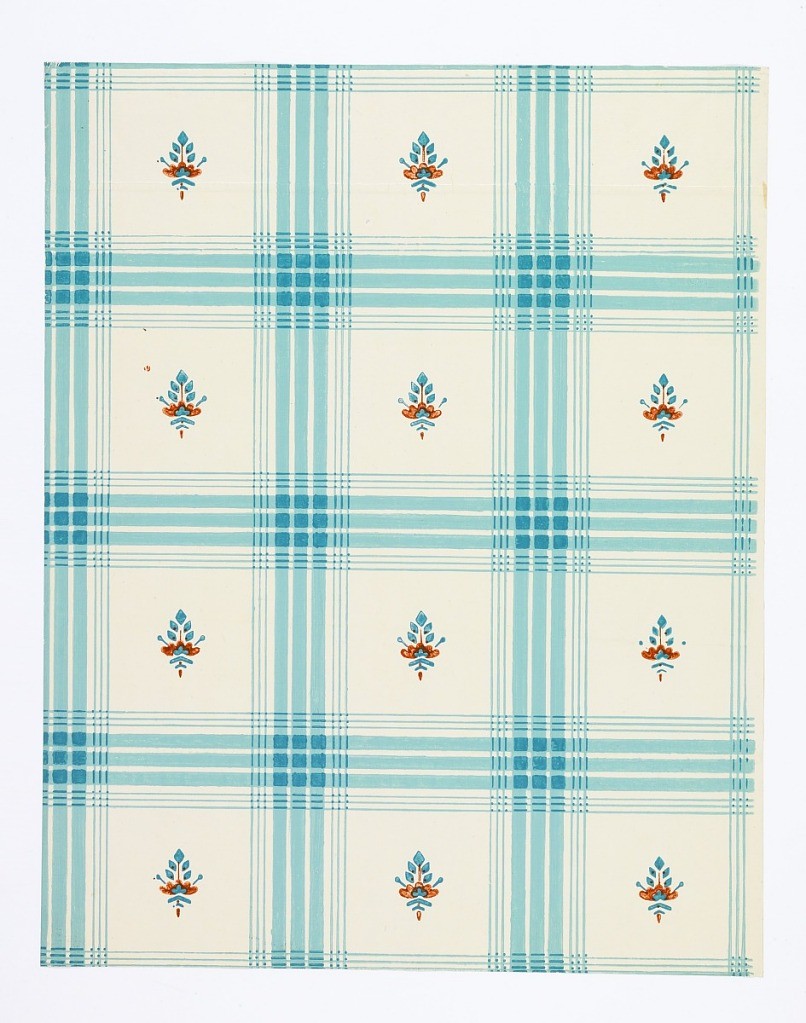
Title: Sidewall
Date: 1820–30
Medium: Block-printed on handmade paper
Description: Blue plaid design with small red and blue floral motifs in center, on glazed white ground.